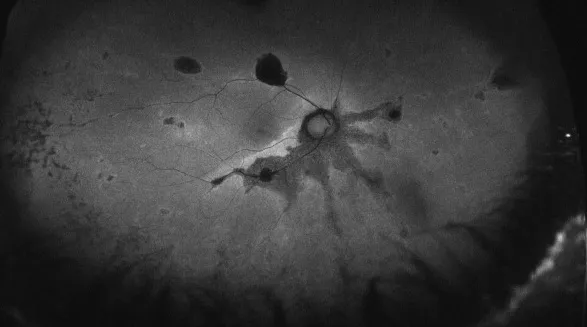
Autofluorescence image of the right eye showing hypoautofluorescence at the paravenous zone.
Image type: ophthalmic_imaging (autofluorescence)